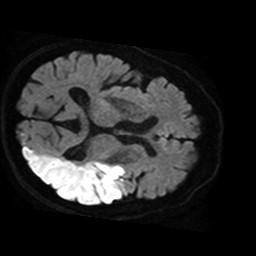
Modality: TRACE
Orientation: axial
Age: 73
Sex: male
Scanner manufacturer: philips
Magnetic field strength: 1.5 T
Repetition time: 3.646 s
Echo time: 0.09255 s